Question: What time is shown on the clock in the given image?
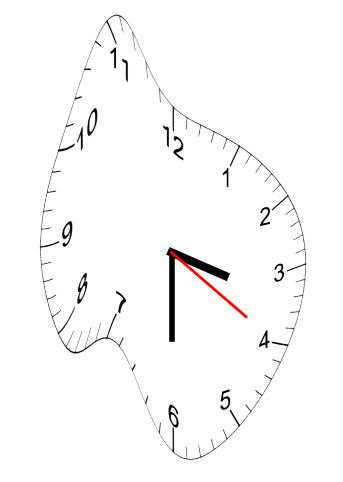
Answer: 03:30:20